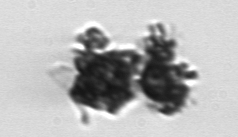
Label: Thalassiosira_TAG_external_detritus